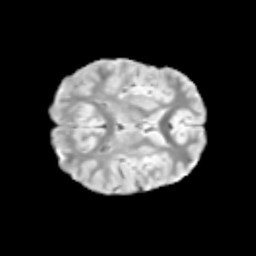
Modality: T2w
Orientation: axial
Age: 8
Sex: male
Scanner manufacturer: siemens
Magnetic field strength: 3 T
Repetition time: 3.8 s
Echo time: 0.07 s